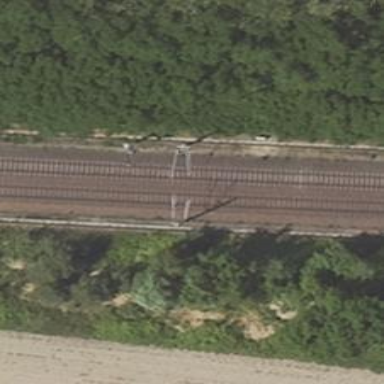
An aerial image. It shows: Railway signal.